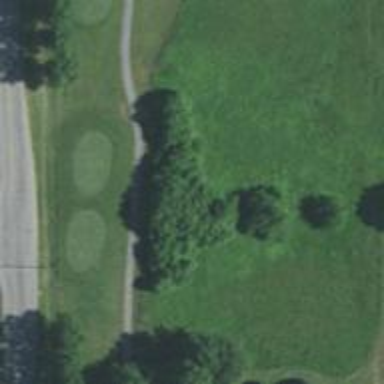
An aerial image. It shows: Footway that doubles as golf path.